Question: I believe cornerstone already have a mini cart, I just can't find where to toggle it.
So I need to toggle a mini-cart like this:

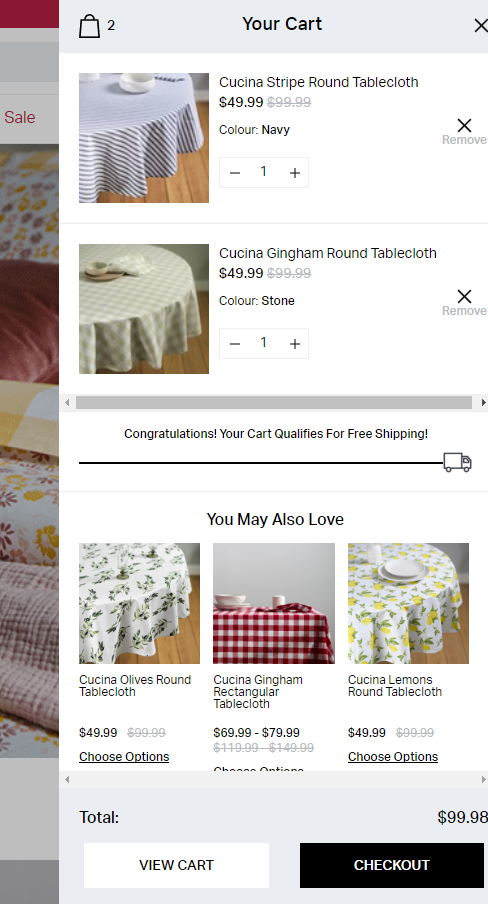
Answer: Cornerstone does not have a side mini-cart like your example. There is a dropdown mini-cart by default, but it is not too detailed. You can see the default Cornerstone mini-cart by adding an item to your cart and then clicking "Cart" in the header. <URL>
<URL>
You may want to look through the theme store for a theme that has a mini-cart like the one you desire. <URL>